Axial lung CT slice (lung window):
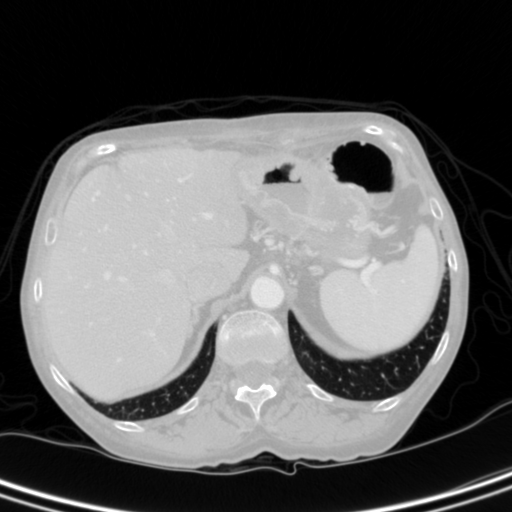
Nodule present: no